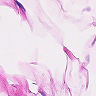
Metastatic tissue present: no